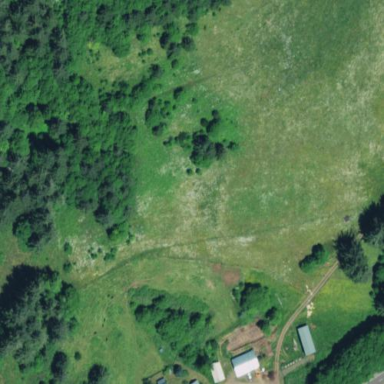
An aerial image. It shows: Beautiful meadow.